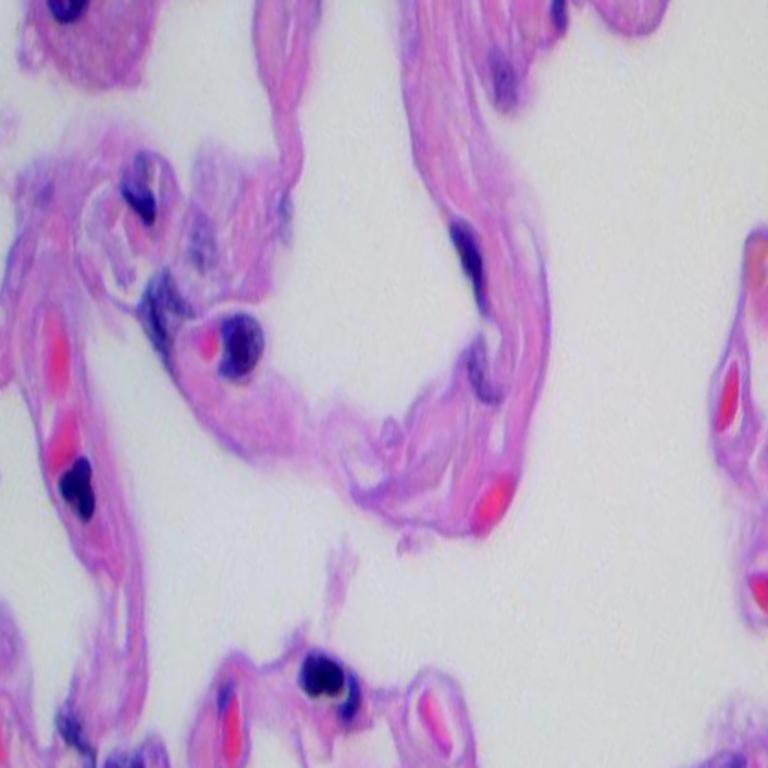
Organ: lung
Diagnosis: benign